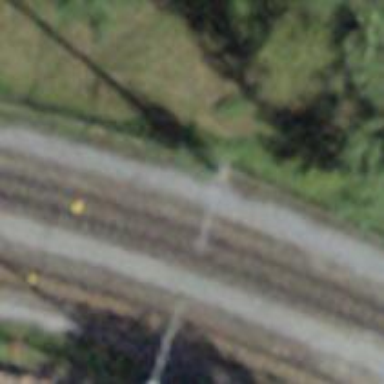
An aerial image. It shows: Power pole.